Aerial crown-view tile of a tropical tree (Barro Colorado Island, Panama), acquired 20250818:
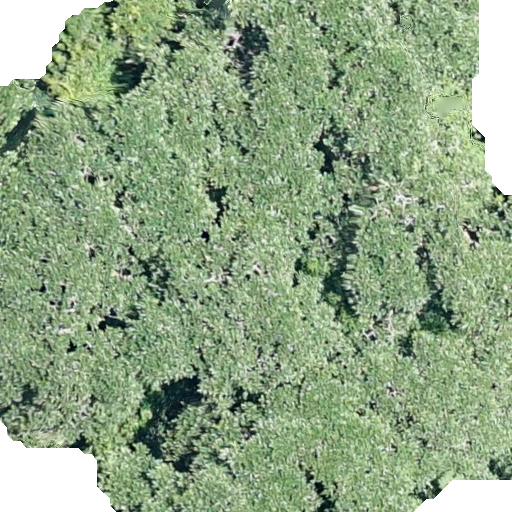
Species: Ficus insipida
GBIF accepted scientific name: Ficus insipida
Crown area: 432.147 m²